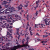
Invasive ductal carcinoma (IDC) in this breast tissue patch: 1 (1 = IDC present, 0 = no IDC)